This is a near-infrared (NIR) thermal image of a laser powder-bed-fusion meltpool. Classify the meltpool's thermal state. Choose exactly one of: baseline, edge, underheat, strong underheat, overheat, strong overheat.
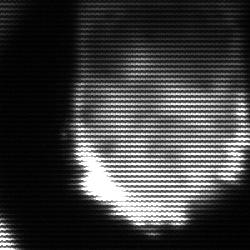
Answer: edge